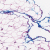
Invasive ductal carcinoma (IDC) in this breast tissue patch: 0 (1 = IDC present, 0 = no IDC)